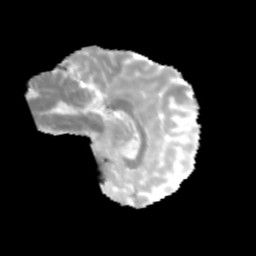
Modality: MD
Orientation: sagittal
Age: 12
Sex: female
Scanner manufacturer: siemens
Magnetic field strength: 3 T
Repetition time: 3.8 s
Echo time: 0.07 s